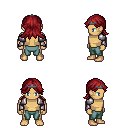
a pixel art fantasy rpg character, male body template, human, tanned skin, steel arm armor, teal pants, brunette loose hair, iron tiara, four views (front, back, left, right), 2x2 character sprite sheet, small pixel art, hard edges, no anti-aliasing